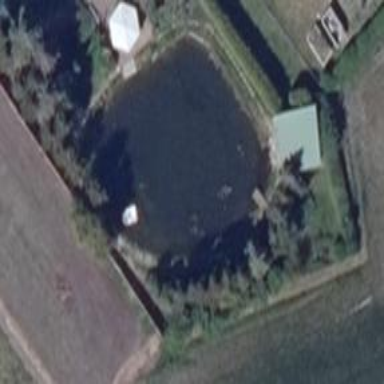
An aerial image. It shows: Pond surrounded by natural water.